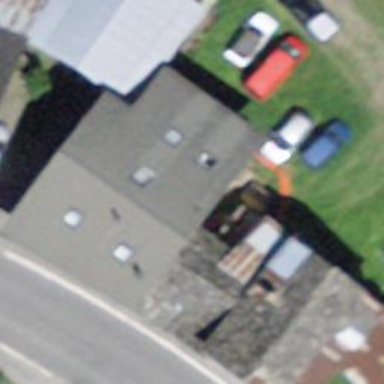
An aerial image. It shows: Building.